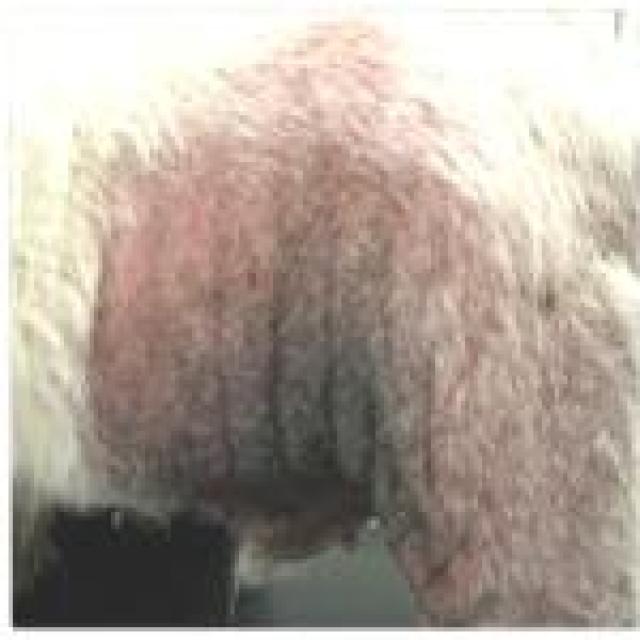
Canine fungal skin infection — characterized by alopecia, scaling, crusting, and circular lesions. Common agents include Malassezia and Candida species.